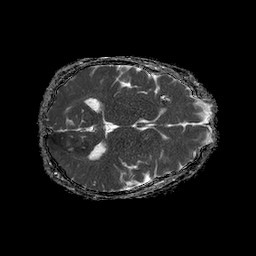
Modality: ADC
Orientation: axial
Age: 61
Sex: female
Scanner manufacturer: philips
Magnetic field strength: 1.5 T
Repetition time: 4.6 s
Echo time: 0.08941 s